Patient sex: M
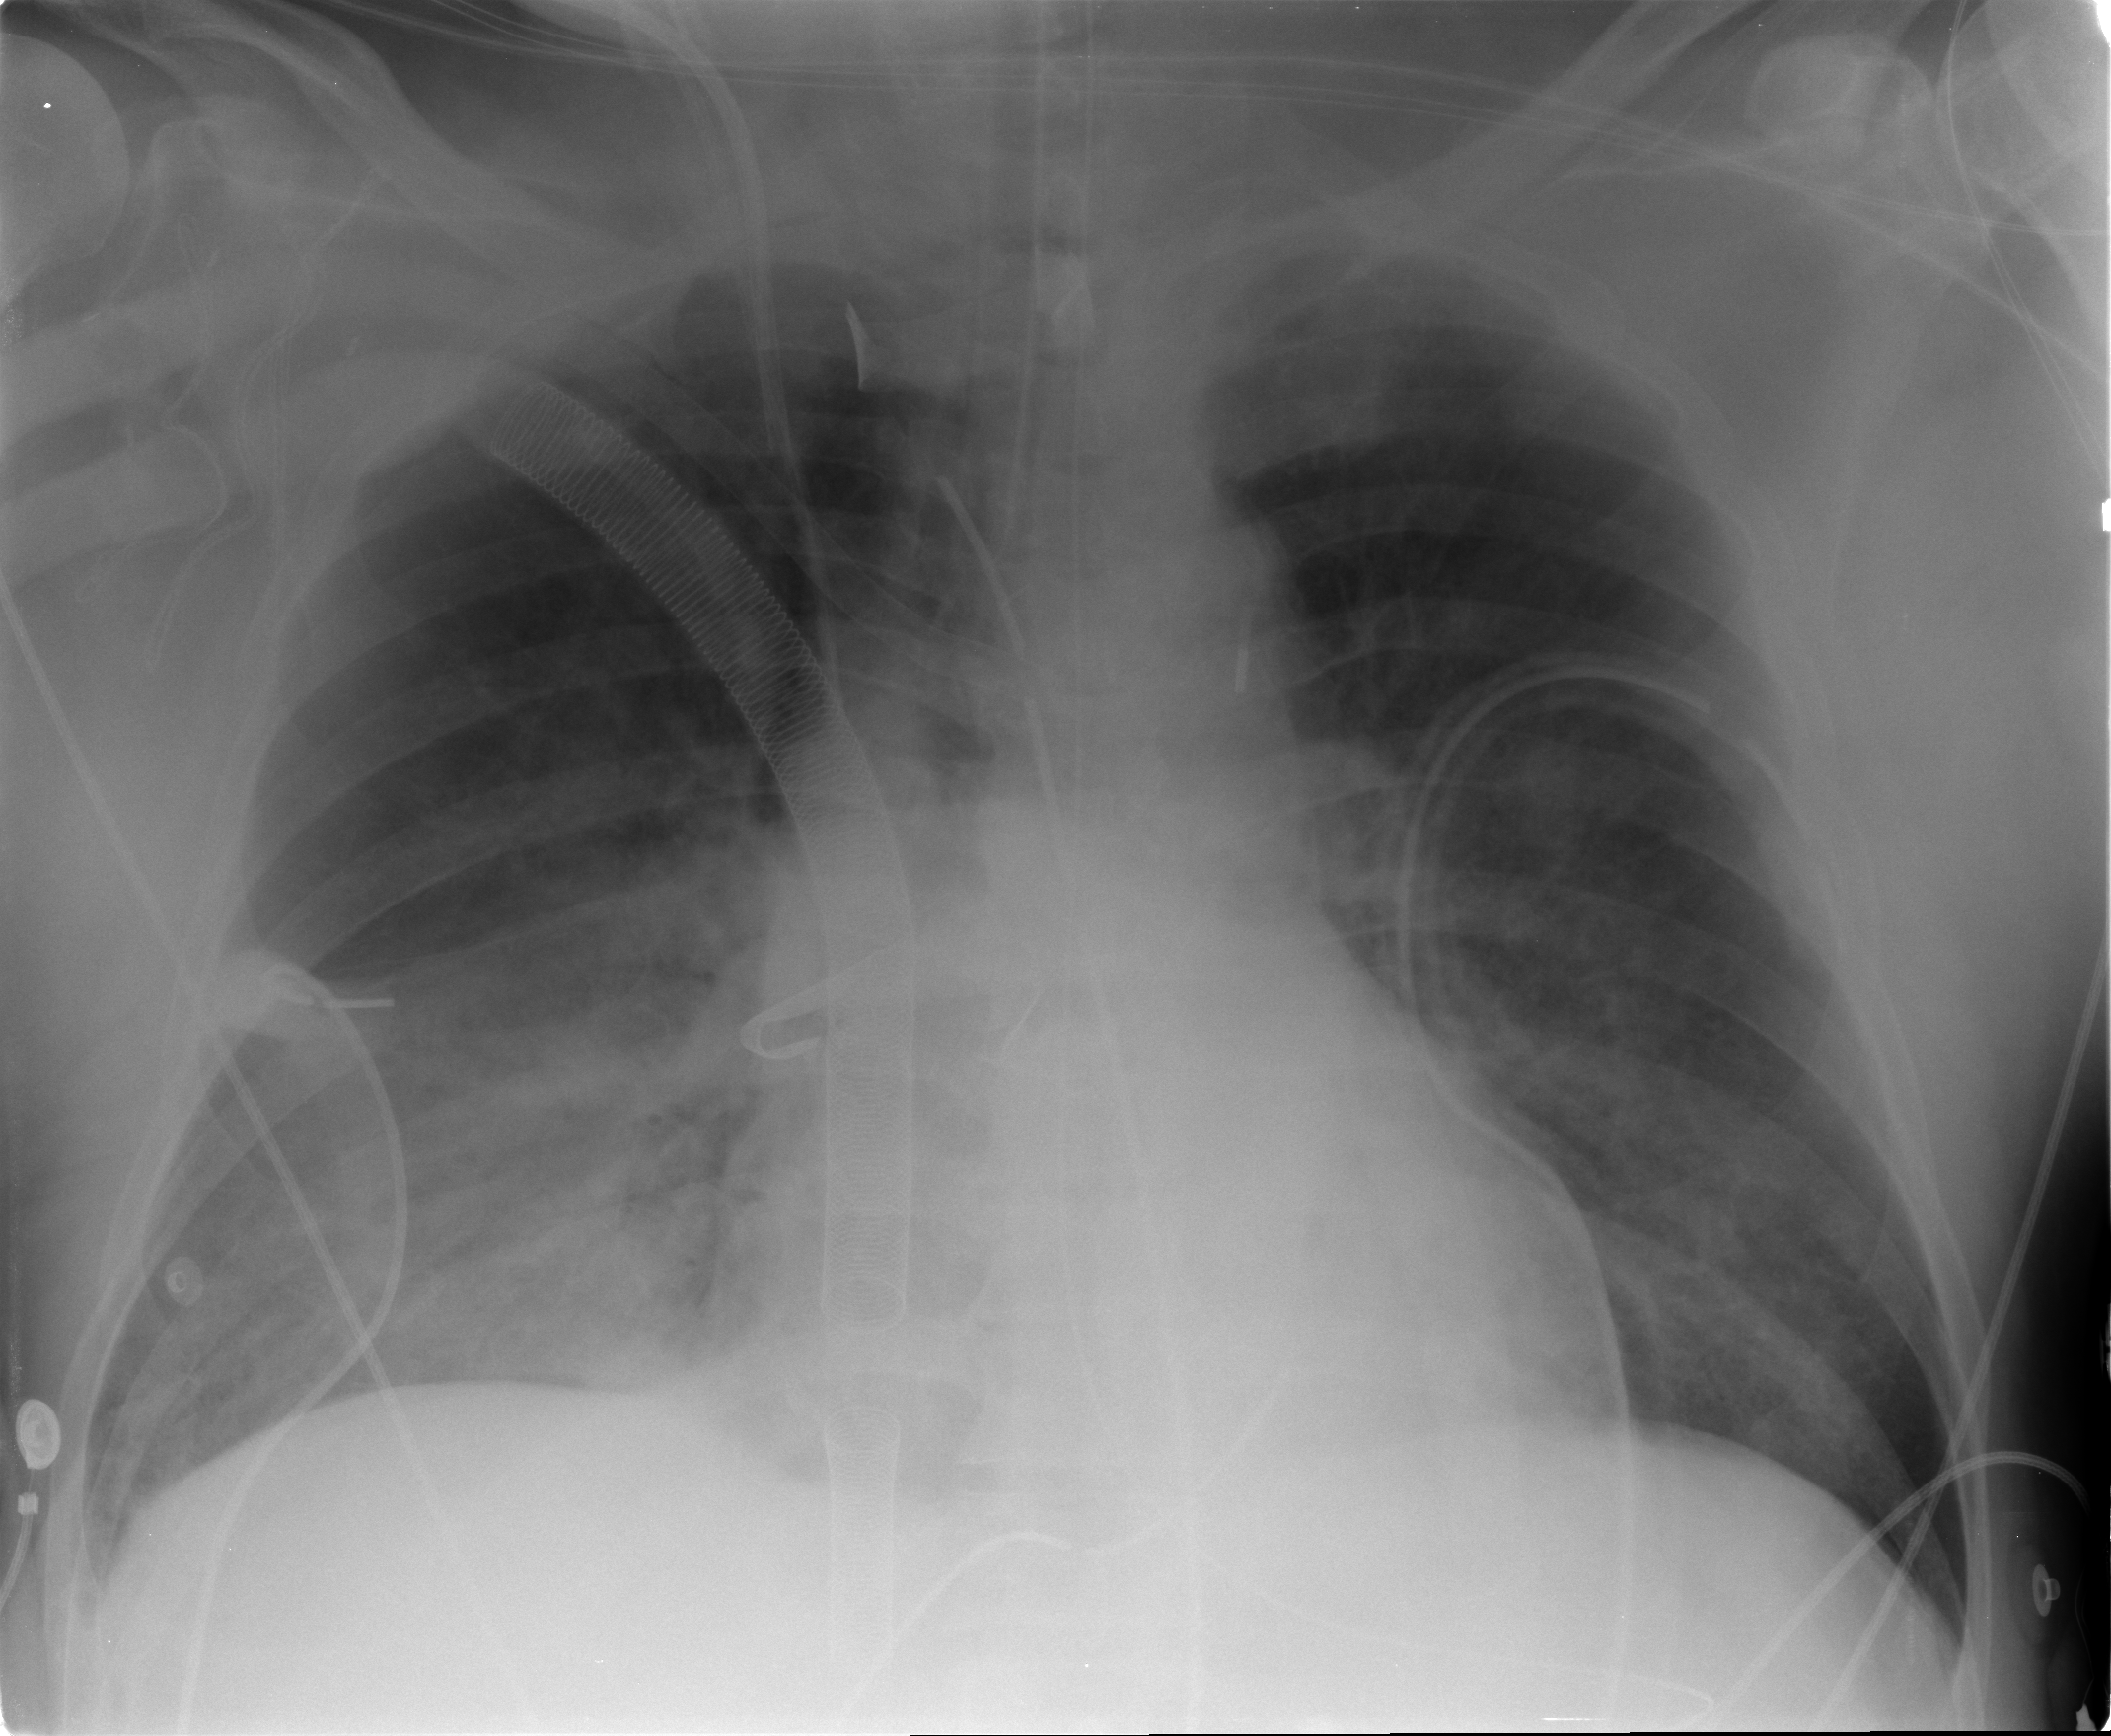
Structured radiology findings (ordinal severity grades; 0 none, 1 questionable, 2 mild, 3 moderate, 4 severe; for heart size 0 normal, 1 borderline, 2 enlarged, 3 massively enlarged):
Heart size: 0
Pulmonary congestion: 2
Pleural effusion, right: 1
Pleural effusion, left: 0
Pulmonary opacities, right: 3
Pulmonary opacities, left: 2
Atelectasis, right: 1
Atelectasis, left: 1